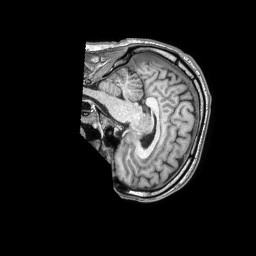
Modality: T1w
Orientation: sagittal
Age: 47
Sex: male
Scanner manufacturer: philips
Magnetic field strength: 1.5 T
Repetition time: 0.007102 s
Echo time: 0.003205 s